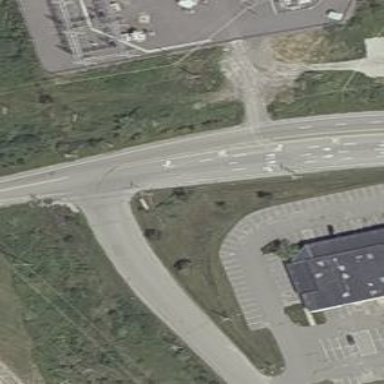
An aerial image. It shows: Secondary road with asphalt surface.